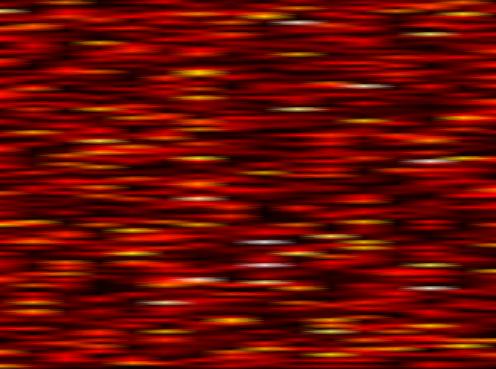
Label: UFMC